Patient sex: M
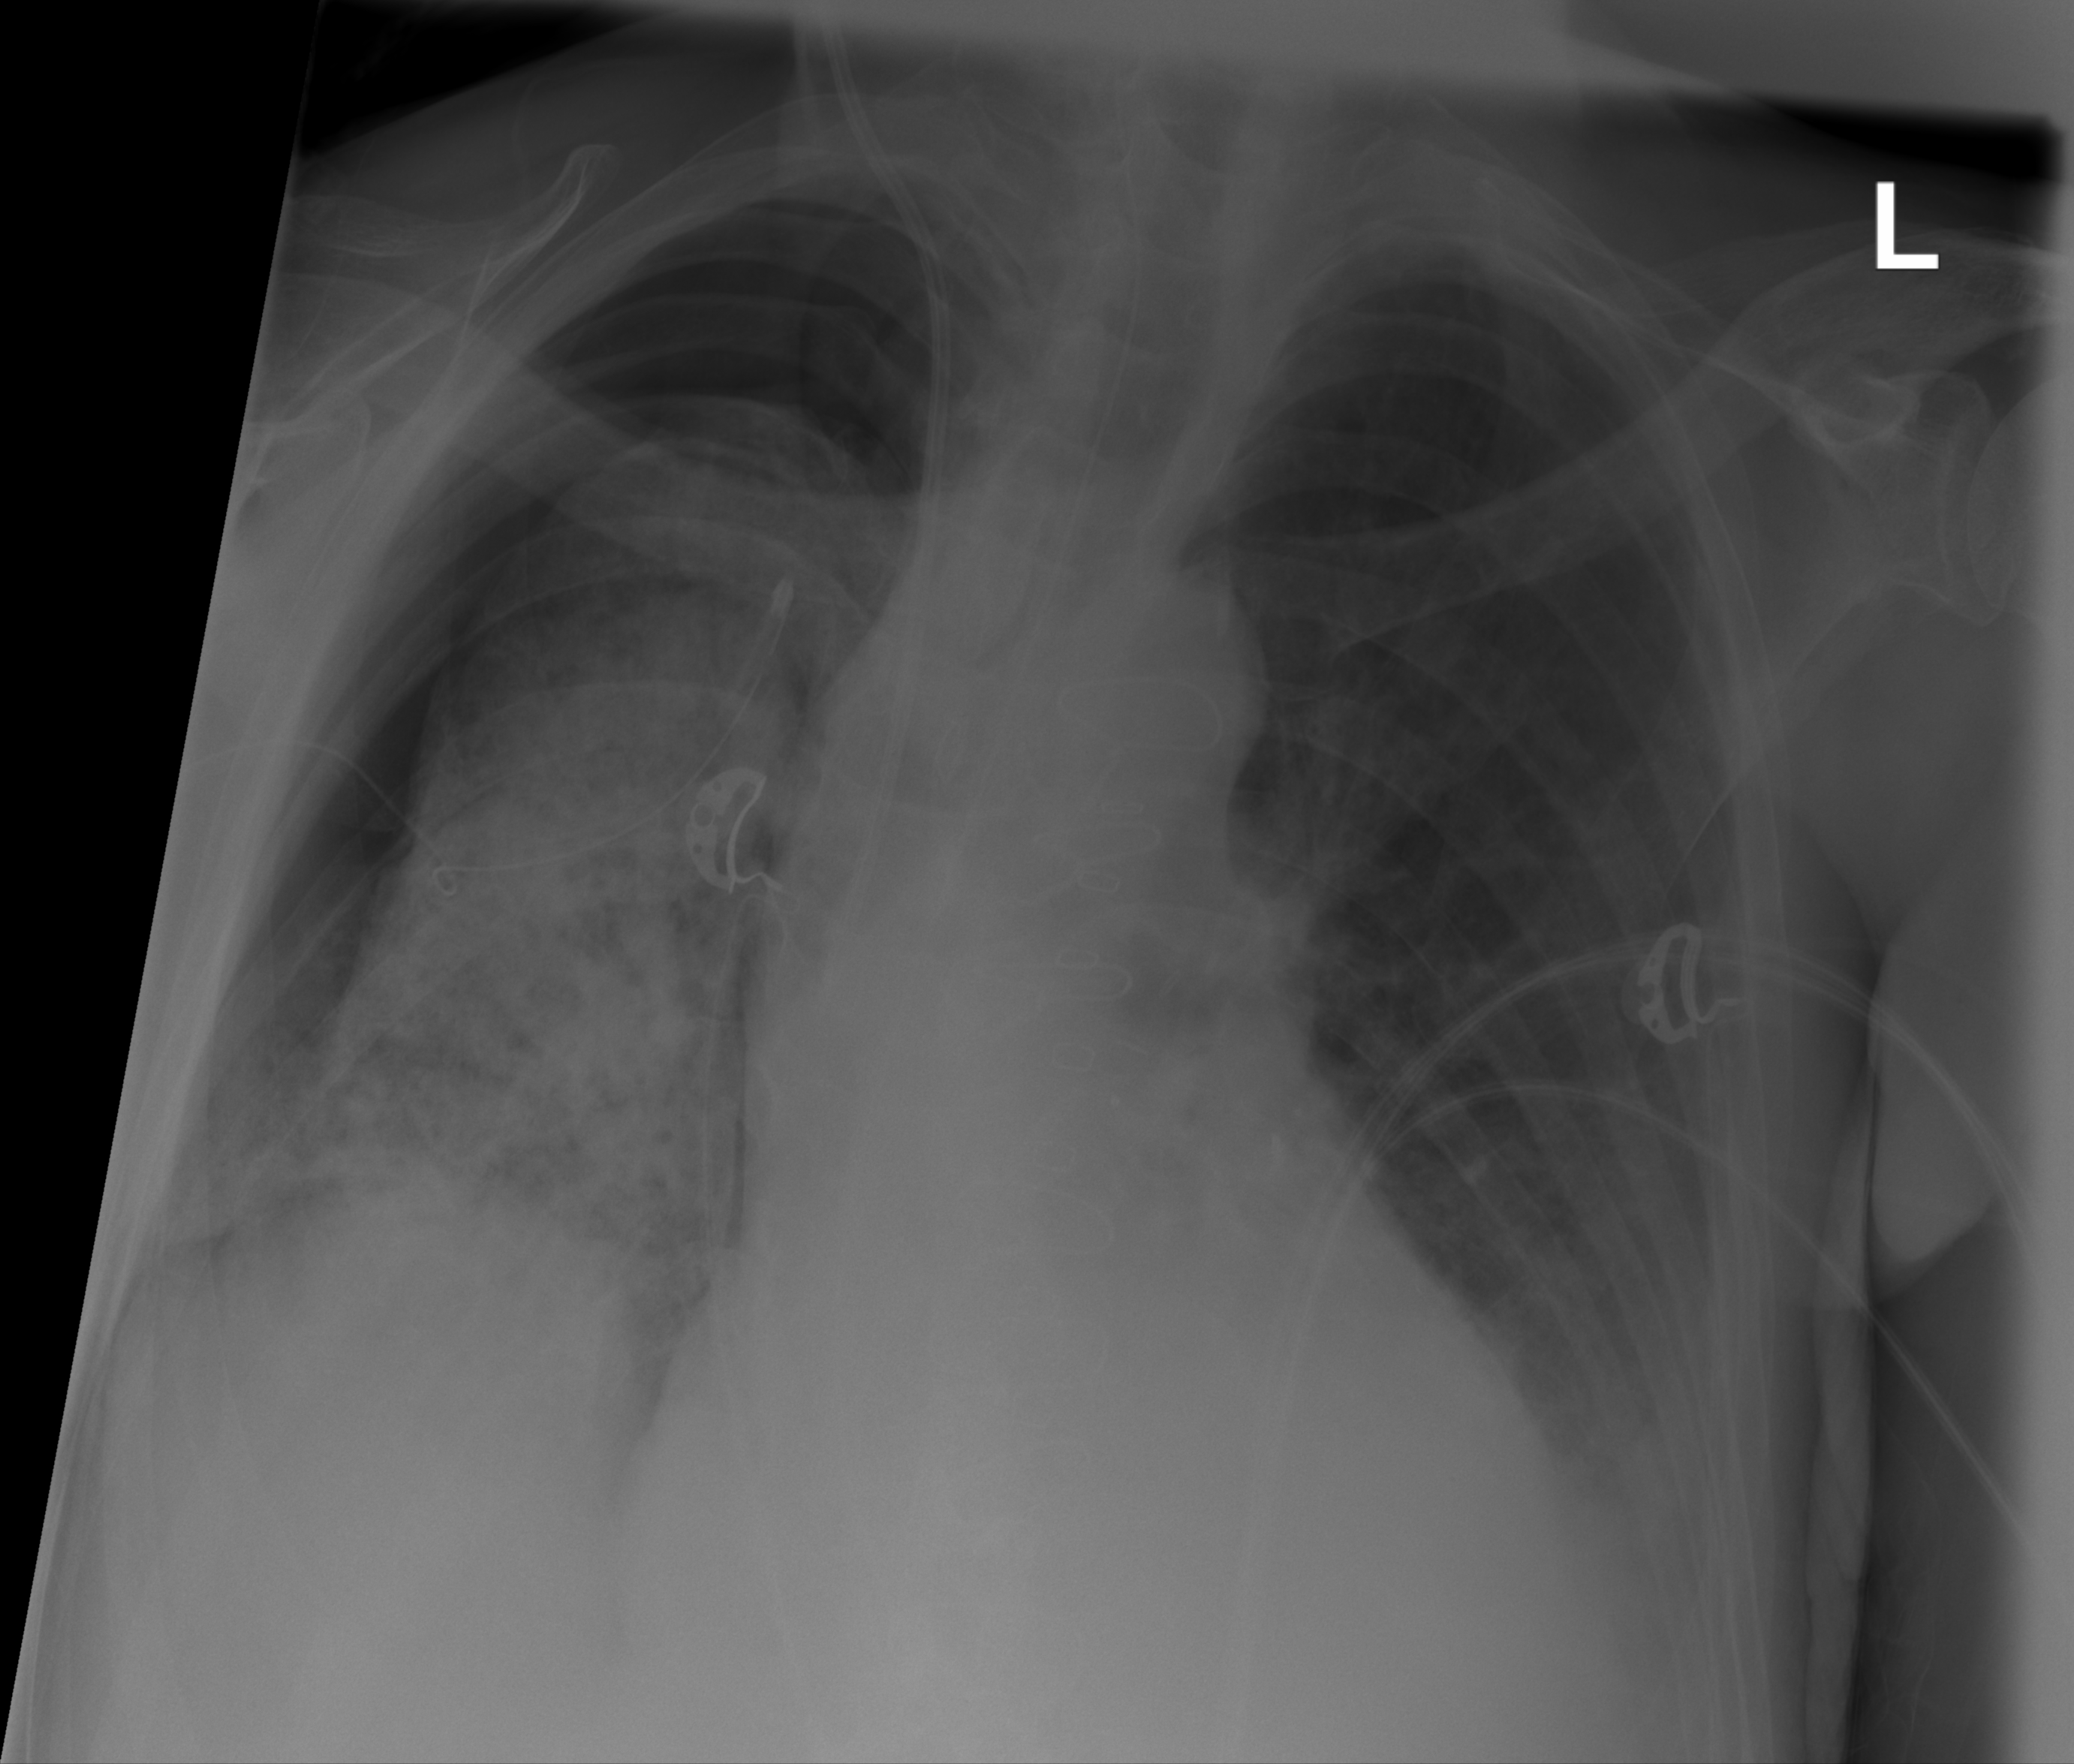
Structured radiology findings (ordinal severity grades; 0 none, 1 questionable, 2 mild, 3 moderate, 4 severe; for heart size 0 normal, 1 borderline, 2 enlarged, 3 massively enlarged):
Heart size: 2
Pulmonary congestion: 0
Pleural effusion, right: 0
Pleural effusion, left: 2
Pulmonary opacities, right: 3
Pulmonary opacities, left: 2
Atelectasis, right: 4
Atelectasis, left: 2